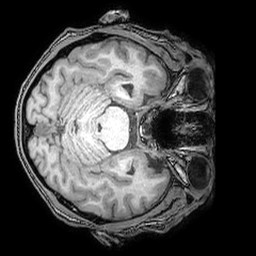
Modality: T1w
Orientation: axial
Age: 47
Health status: ill
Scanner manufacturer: philips
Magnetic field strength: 3 T
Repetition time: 0.007 s
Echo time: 0.0035 s